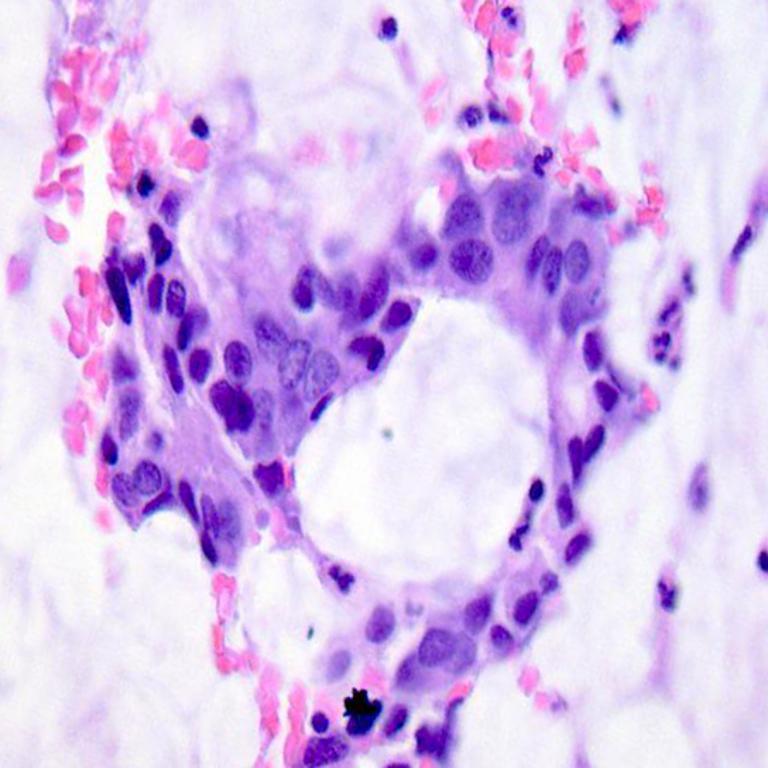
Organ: colon
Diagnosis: adenocarcinomas